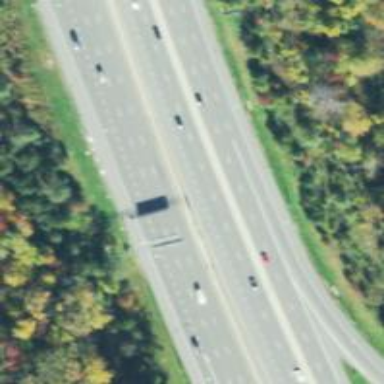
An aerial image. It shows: Trunk highway with expressway features.